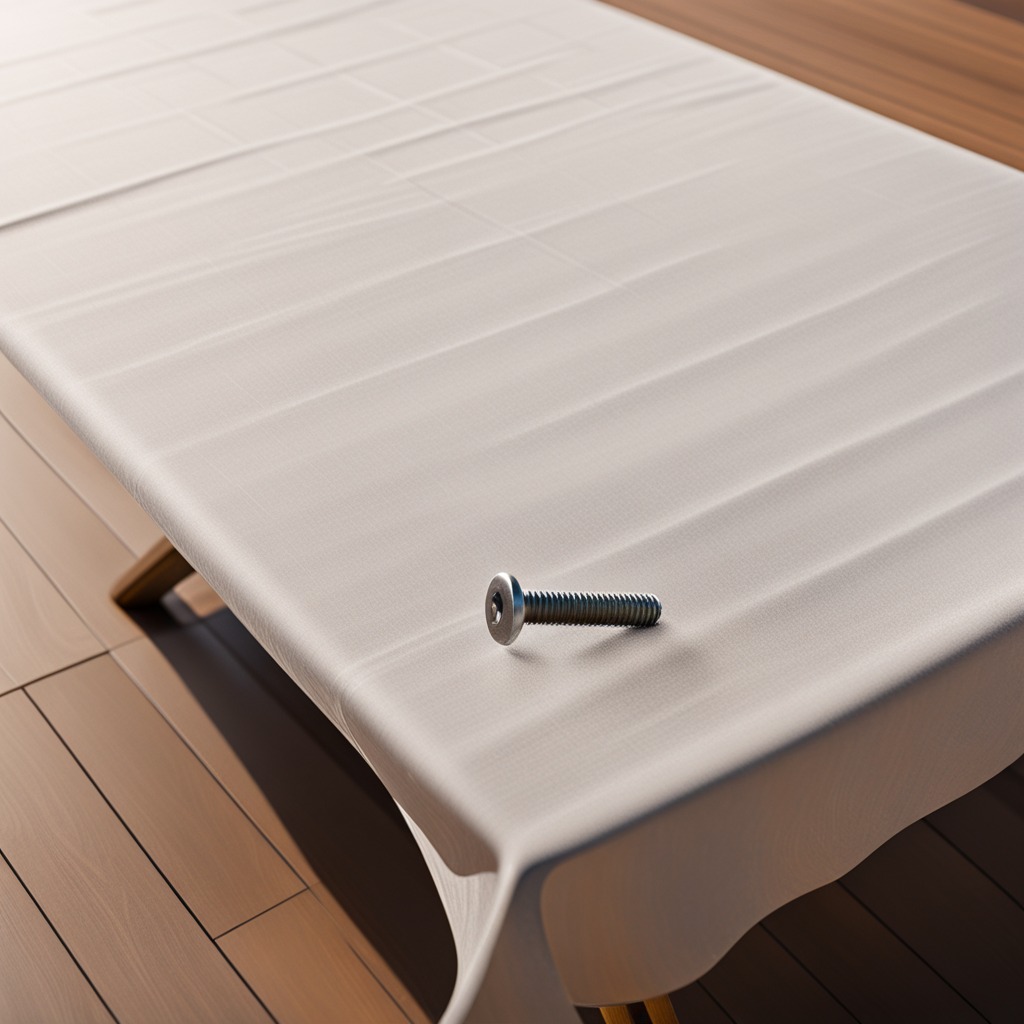
A metal screw lies on the wooden table.